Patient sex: F
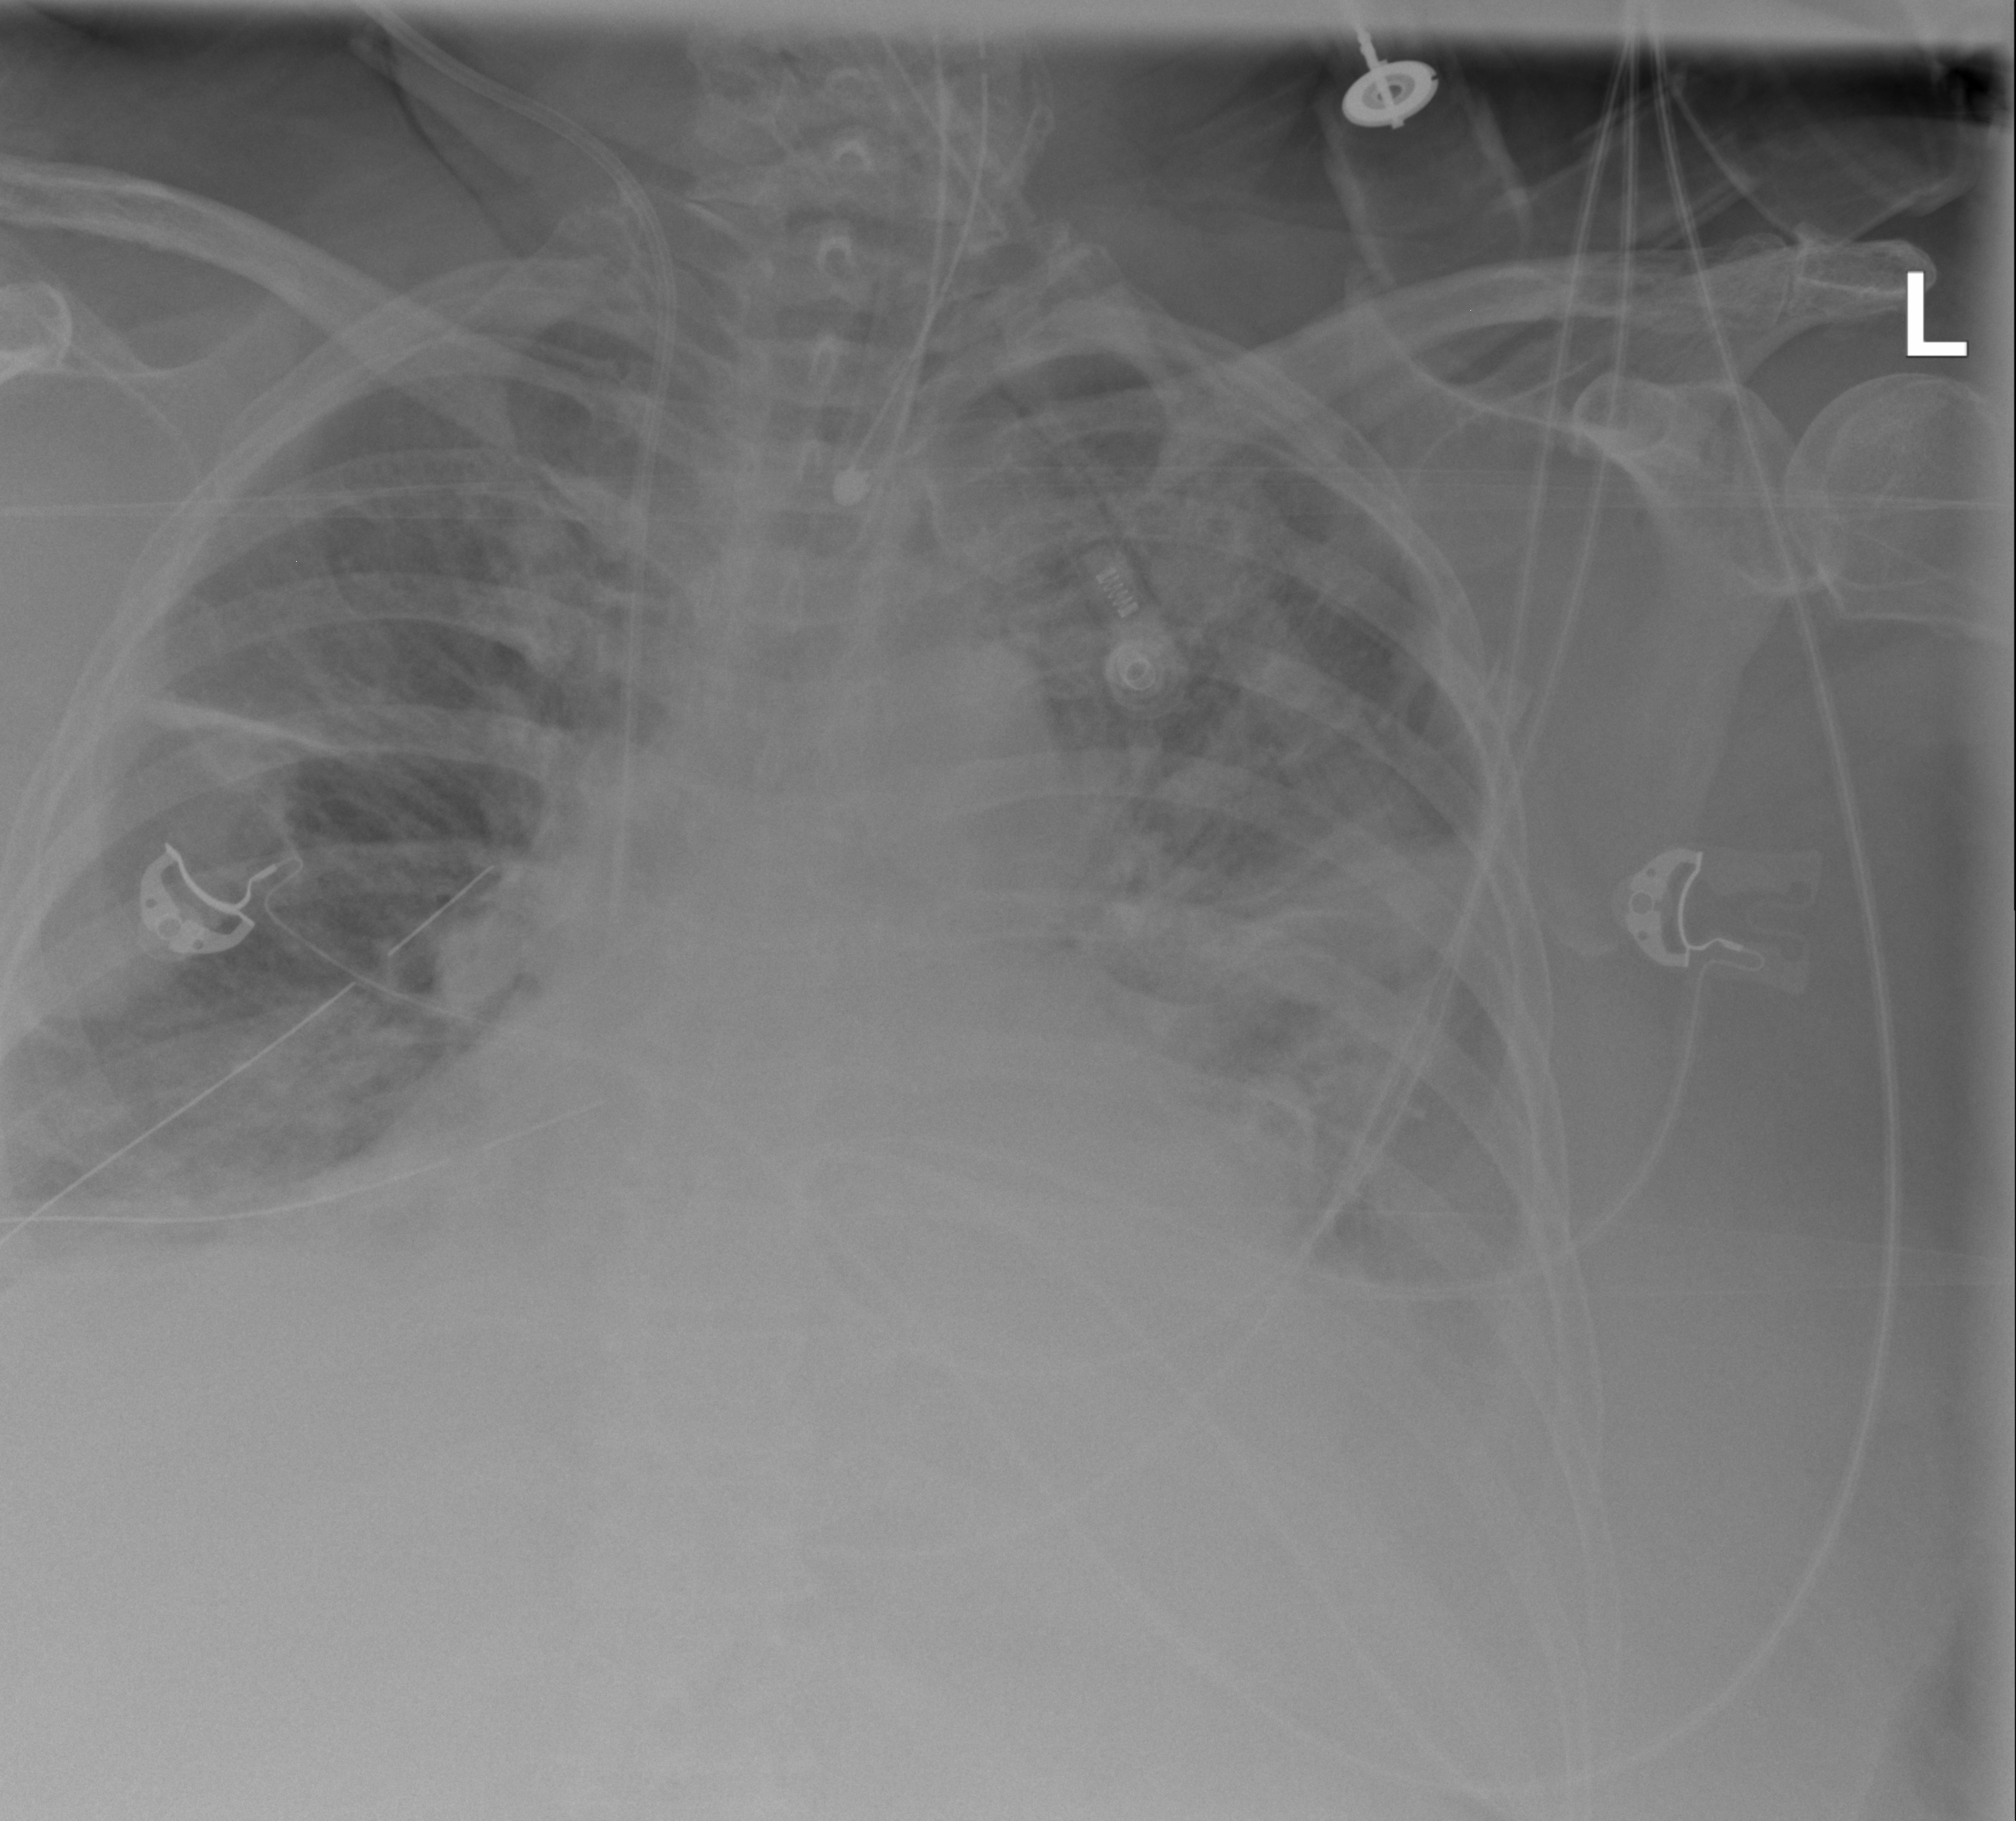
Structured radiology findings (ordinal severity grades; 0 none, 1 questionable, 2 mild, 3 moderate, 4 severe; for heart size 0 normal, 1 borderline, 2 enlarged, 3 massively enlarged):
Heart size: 2
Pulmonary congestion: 3
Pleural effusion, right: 2
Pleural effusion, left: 2
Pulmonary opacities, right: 2
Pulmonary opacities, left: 2
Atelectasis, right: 2
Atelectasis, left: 3